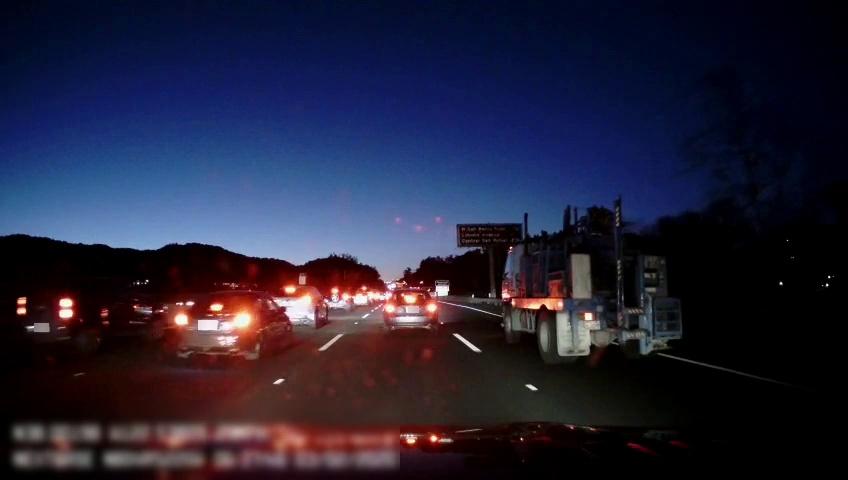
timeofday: Night
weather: Other
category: Drivable Space
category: Vehicles | Other LV
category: Vehicles | Truck
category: Vehicles | Car
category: Vehicles | Car
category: Vehicles | Truck
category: Vehicles | Car
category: Vehicles | Car
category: Vehicles | SUV
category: Lanes | Current Lane
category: Lanes | Current Lane
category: Lanes | Alternate Lane
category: Lanes | Alternate Lane
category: Traffic | Signs
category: Traffic | Signs
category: Traffic | Signs
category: Traffic | Signs